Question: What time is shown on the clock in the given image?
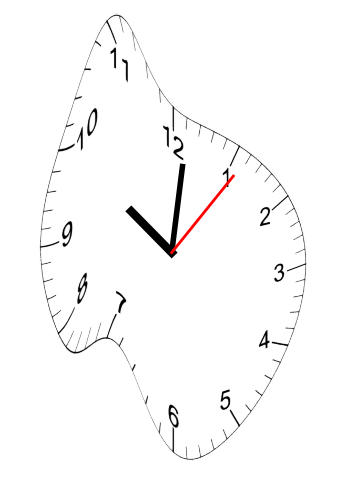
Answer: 10:01:06